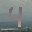
Label: 4